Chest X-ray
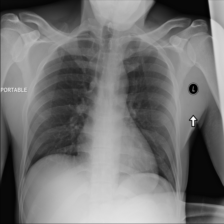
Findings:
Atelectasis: negative
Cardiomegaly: negative
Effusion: negative
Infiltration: negative
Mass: negative
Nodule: negative
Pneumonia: negative
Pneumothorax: negative
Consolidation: negative
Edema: negative
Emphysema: negative
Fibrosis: negative
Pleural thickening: negative
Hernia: negative